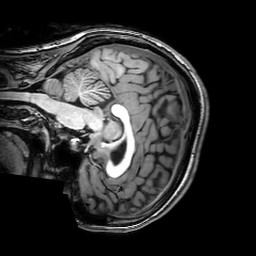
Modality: T1w
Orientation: sagittal
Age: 23
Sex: female
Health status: healthy
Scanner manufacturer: philips
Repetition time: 0.00821 s
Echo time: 0.00377 s